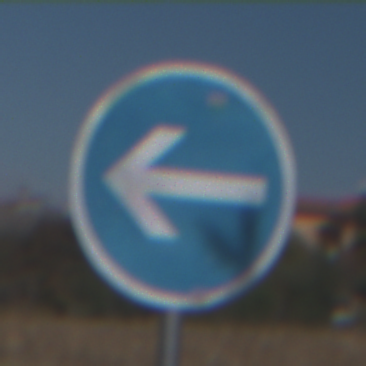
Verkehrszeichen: VorgeschriebeneFahrtrichtungHierLinks
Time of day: MorningAfternoon
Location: Outdoor (Suburban)
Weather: PartlyCloudy
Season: NotSpecified
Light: Natural